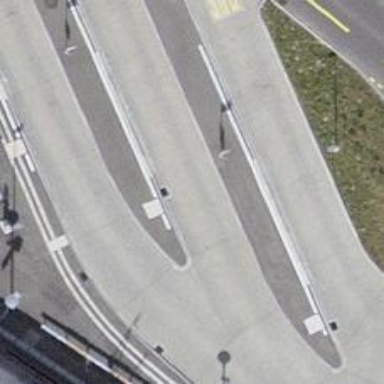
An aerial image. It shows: Bus stop with designated stop position for public transport.